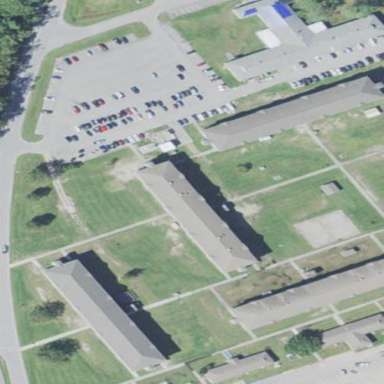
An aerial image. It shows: Military barracks building.